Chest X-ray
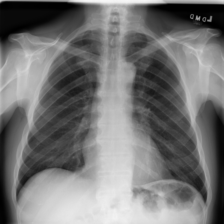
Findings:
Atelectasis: negative
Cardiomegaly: negative
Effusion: negative
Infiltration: negative
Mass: negative
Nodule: negative
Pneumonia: negative
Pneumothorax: negative
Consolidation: negative
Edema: negative
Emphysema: negative
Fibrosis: negative
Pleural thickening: negative
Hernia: negative